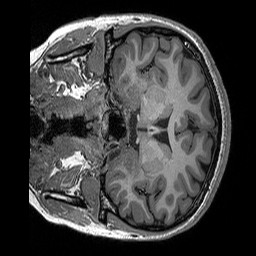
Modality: T1w
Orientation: coronal
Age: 19
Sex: female
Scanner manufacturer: siemens
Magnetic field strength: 3 T
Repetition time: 2.3 s
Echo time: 0.00298 s